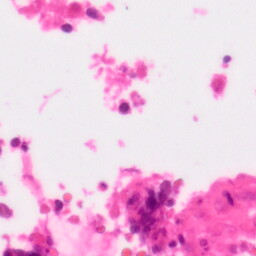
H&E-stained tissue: Colon